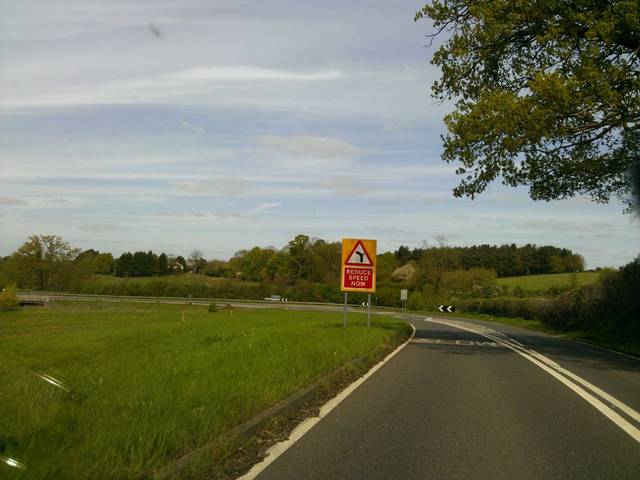
Region: United Kingdom
Coordinates: 51.957, 0.6292